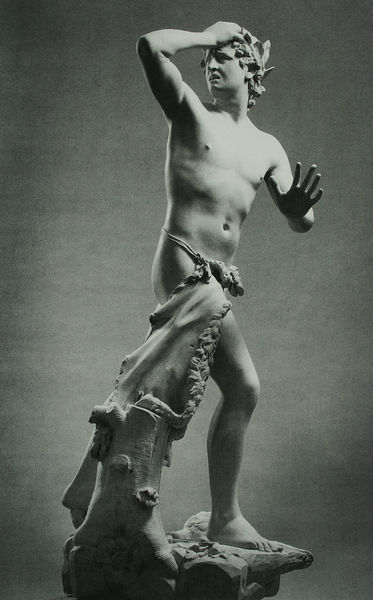
Titel: Orpheus
Künstler: Antonio Canova
Standort: Venedig
Institution: Museo Correr
Schlagwörter: akt, baum, fuß, hand, kampf, kopf, körper, lendenschurz, mann, nackt, umhang, weiß, grün, bewegung, brust, finger, grau, haar, marmor, profil, schwarz, stirn, blick, tuch, jung, arm, arme, gesicht, mensch, sockel, stein, hände, ast, baumstamm, stamm, figur, haare, klassizismus, gebeugt, krone, locken, renaissance, skulptur, statue, beine, fell, bein, brüste, ausdruck, angst, muskeln, nabel, bauch, bildhauerei, halbakt, plastik, knie, gestalt, flucht, foto, fotografie, photographie, barfuss, offen, antike, erschrecken, krank, lendentuch, unbekleidet, seite, greifen, furcht, schritt, kranz, lorbeer, lorbeerkranz, staunen, photo, verzweiflung, jüngling, antik, griechisch, metamorphose, mythos, krieger, versteinert, erhoben, perseus, apoll, spielbein, standbein, drehung, verloren, sieger, lenden, baumstumpf, innehalten, abwehr, abwehren, schreck, fehler, cäsar, han, umdrehen, rückblick, erschrocken, besiegt, schulterblick, ölzweig, ovid, schrittstellung, cesar, reue, gebeug, thorvaldsen, canova, abwehrend, verlierer, rückblickend, häh, zurückgewand, wo bin ich, whats up?